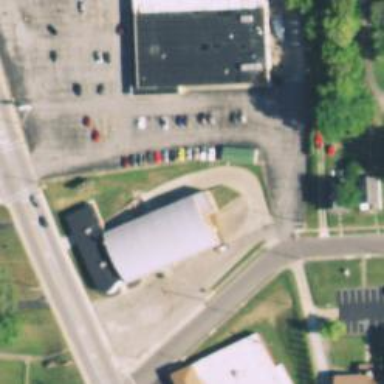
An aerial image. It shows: Parking area.